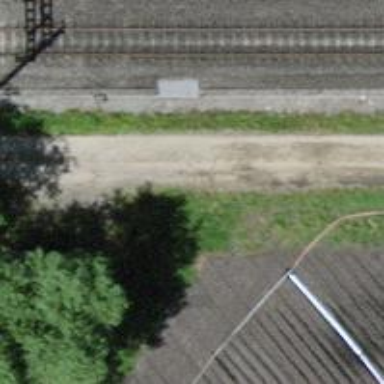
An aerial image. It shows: Track with grade2 tracktype.